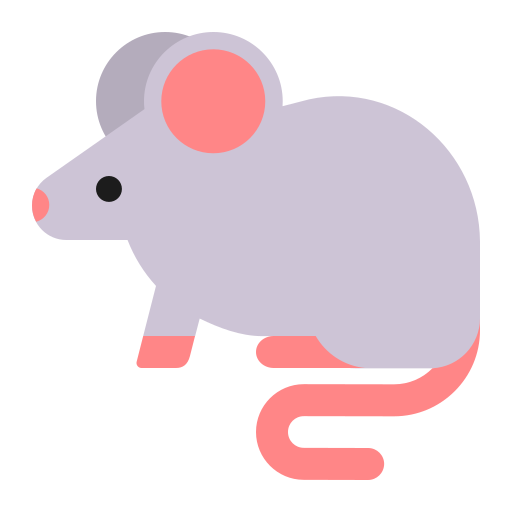
mouse flat